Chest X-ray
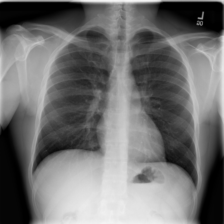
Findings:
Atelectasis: negative
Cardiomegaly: negative
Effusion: negative
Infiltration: negative
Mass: negative
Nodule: negative
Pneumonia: negative
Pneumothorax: negative
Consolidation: negative
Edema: negative
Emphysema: negative
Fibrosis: negative
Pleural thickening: negative
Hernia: negative